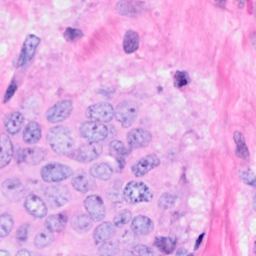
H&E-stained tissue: Breast